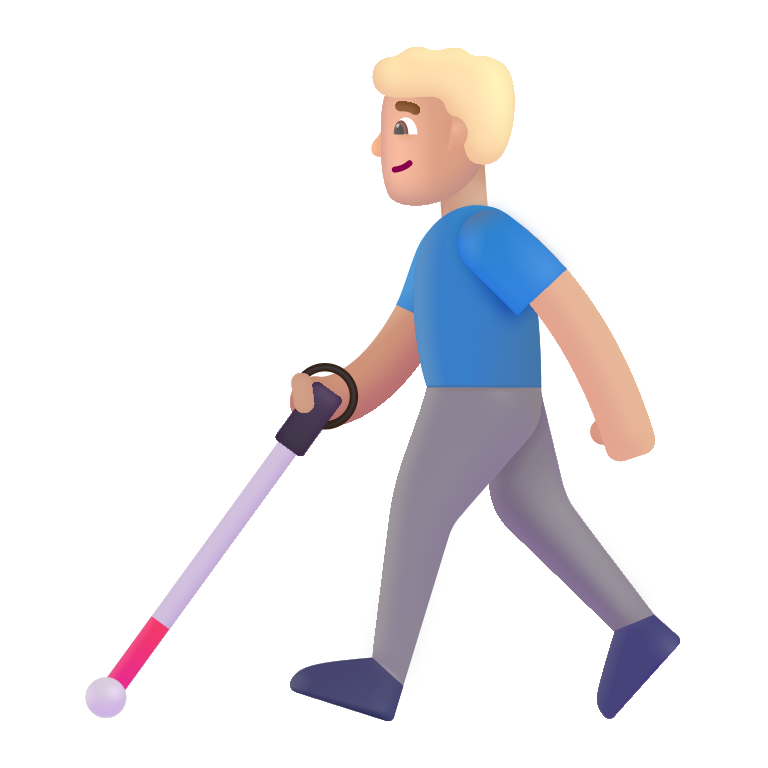
man with white cane color  light